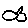
Label: fish